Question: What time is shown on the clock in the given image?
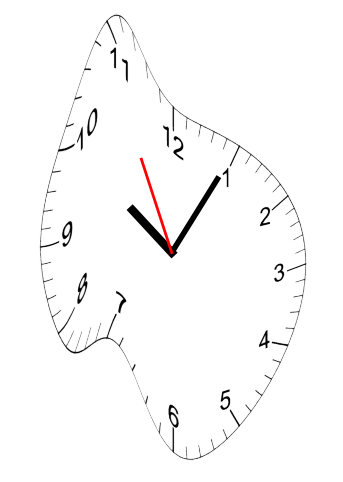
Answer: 10:04:55